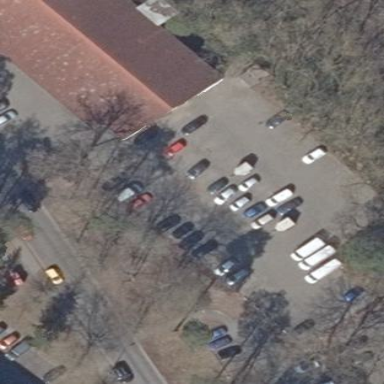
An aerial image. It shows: Building with gabled roof. It houses fitness center.